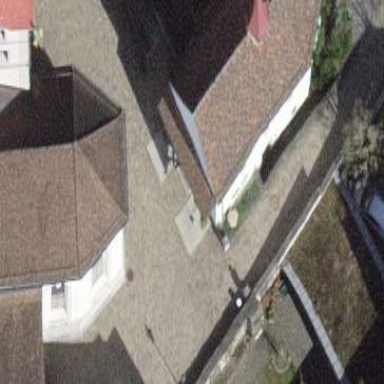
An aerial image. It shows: Chapel that serves as place of worship.